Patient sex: M
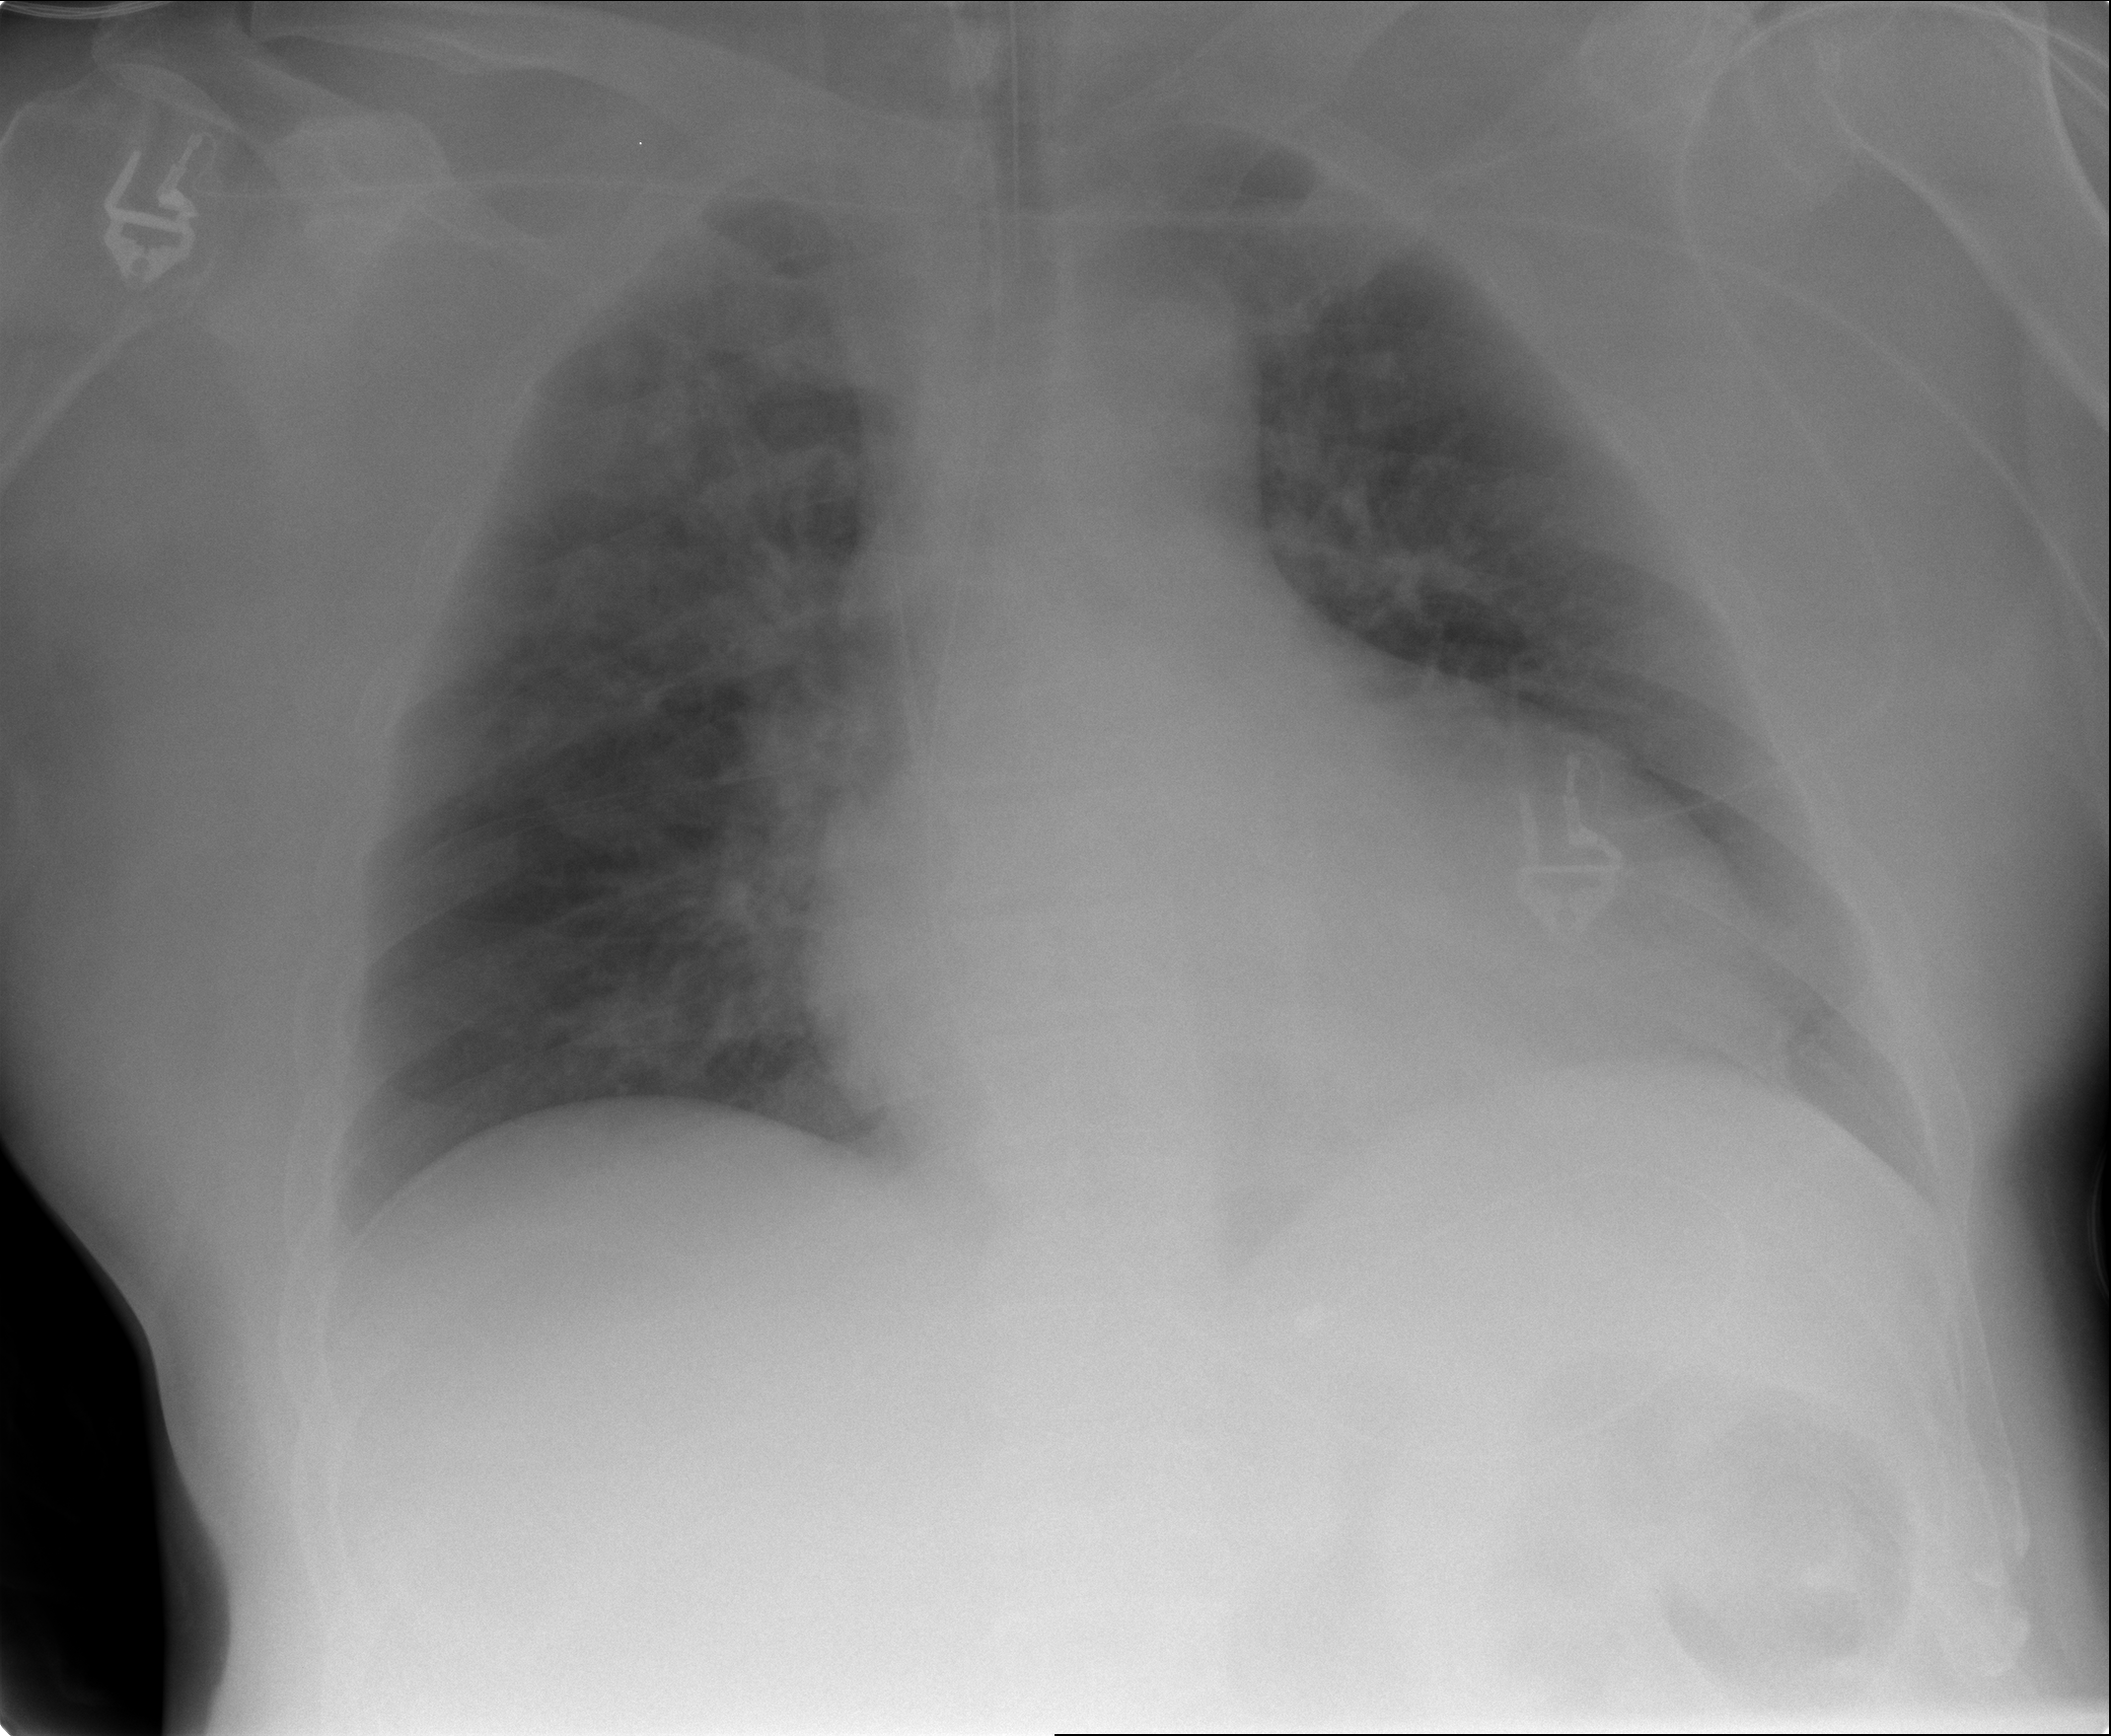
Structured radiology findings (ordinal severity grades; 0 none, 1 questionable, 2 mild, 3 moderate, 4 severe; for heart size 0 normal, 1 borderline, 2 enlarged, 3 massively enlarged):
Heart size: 2
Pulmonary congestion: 2
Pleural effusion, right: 0
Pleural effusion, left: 0
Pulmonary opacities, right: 3
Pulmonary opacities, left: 2
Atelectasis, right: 2
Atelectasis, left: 0